Question: I would like to populate a Spinner with values of images I have stored in the SQLite database, but I am having trouble getting this to work properly.
Here is an image of what is going on:

First, here is what I have in my database:
'''
CREATE TABLE 'STATUS' ('_id' INTEGER, 'value' TEXT, 'image' TEXT);
INSERT INTO "STATUS" VALUES (1, "<", "status_image_01");
INSERT INTO "STATUS" VALUES (2, "", "status_image_02");
INSERT INTO "STATUS" VALUES (3, ">", "status_image_03");
'''
Here is my layout :
'''
<LinearLayout>
<Spinner android:id="@+id/status_spinner" />
</LinearLayout>
'''
Here is my custom row for each line in the spinner :
'''
<LinearLayout>
<ImageView android:id="@+id/status_icon" />
<TextView android:id="@+id/status_text" />
</LinearLayout>
'''
Here is my activity :
'''
public class Status extends AppCompatActivity {
private Spinner statusSpinner;
@Override
protected void onCreate(Bundle savedInstanceState){
super.onCreate(savedInstanceState);
setContenteView(R.layout.status);
setUpSpinner();
}
private void setUpSpinner(){
DatabaseHelper dbHelper = new DatabaseHelper(this);
String[] fromColumns = {"image", "value"};
int[] toViews = {R.id.status_icon, R.id.status_text};
Cursor statusCursor = dbHelper.getStatusCursor();
statusSpinner = (Spinner)findViewById(R.id.status_spinner);
StatusSimpleCursorAdapter statusSimpleCursorAdapter = new StatusSimpleCursorAdapter(this, R.layout.line_of_status, statusCursor, fromColumns, toViews, 0);
statusSpinner.setAdapter(statusSimpleCursorAdapter);
dbHelper.close();
}
}
'''
Here is my custom SimpleCursorAdapter
'''
public class StatusSimpleCursorAdapter extends SimpleCursorAdapter {
private Context context;
private Cursor cursor;
public StatusSimpleCursorAdapter(Context context, int layout, Cursor cursor, String[] from, int[] to, int flags){
super(context, layout, cursor, from, to, flags);
this.context = context;
this.cursor = cursor;
}
@Override
public View getView(int position, View convertView, ViewGroup parent){
View row = super.getView(position, convertView, parent);
cursor.moveToPosition(position);
String statusimage = cursor.getString(cursor.getColumnIndex("image"));
ImageView imageView = (ImageView)row.findViewById(R.id.status_icon);
imageView.setImageResource(context.getResources().getIdentifier(status_image, "drawable", com.mypackage));
return row;
}
}
'''
In my 'app/src/main/res/drawable' directory I have the three images:
'''
status_image_01.png
status_image_02.png
status_image_03.png
'''
---
What I have here almost works. When I select a different status from the spinner, the appropriate image appears; however, it only appears on the final step, after I have selected a status and the drop-down is gone. The list of images will not appear in the drop-down itself, even if I put it into 'dialog' mode.
Also, the unicode characters are not appearing properly. For example, the status "<" will appear as '<' and not '<'. I did a quick test in a new project where I populated a Spinner with strings from an array instead of an SQLite database:
'''
<string-array>
<item><</item>
<item></item>
<item>></item>
</string-array>
'''
I used an 'ArrayAdapter' and the unicode characters appeared as they should.
So, I need help getting all of the images to populate in the Spinner drop-down list, and I need help getting my unicode characters to display properly.
Thank you
---
---
I fixed my issue with the Unicode characters not showing properly. After some digging, I discovered that the SQLite database was escaping my Unicode strings when inserting them into the database. So, I found <URL>;' to accomplish this. So, I added this to my 'StatusSimpleCursorAdapter.java' class:
'''
import static org.apache.commons.lang3.StringEscapeUtils.unescapeJava;
TextView textView = (TextView) row.findViewById(R.id.status_text);
String value = unescapeJava(cursor.getString(cursor.getColumnIndex("value")));
textView.setText(value);
'''
As I said, this fixes the issue of my Unicode not displaying properly, however I still have the one remaining problem ... with a new twist. The images are still not displaying in the drop-down itself, and now the escaped Unicode is also displaying in the drop-down. With the selected item, both the image and un-escaped Unicode display properly, it is just within the drop-down that nothing seems to work.
Any advice?
Thanks.
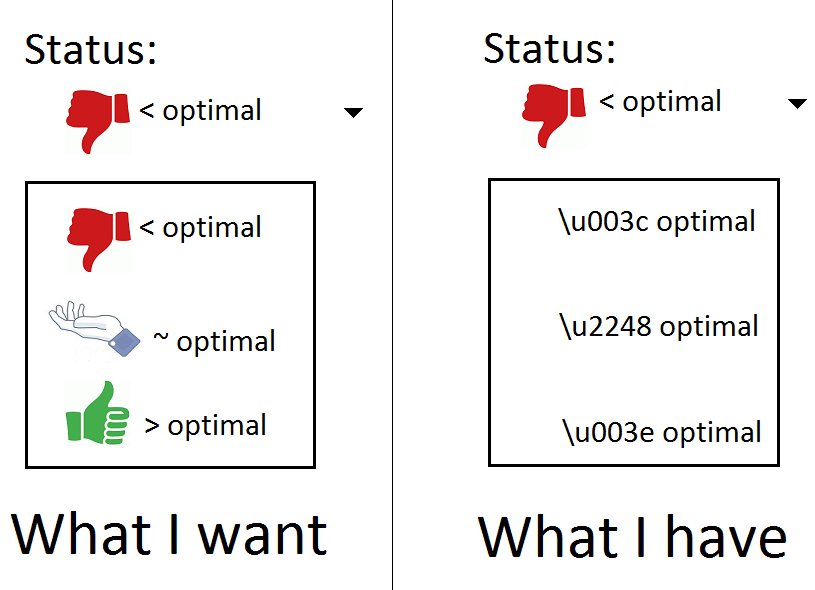
Answer: Ok, after beating my head against the wall for a week now, I found an answer that worked for me.
<URL>
This fixed both my image and Unicode issues in my Spinner drop-down.